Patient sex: F
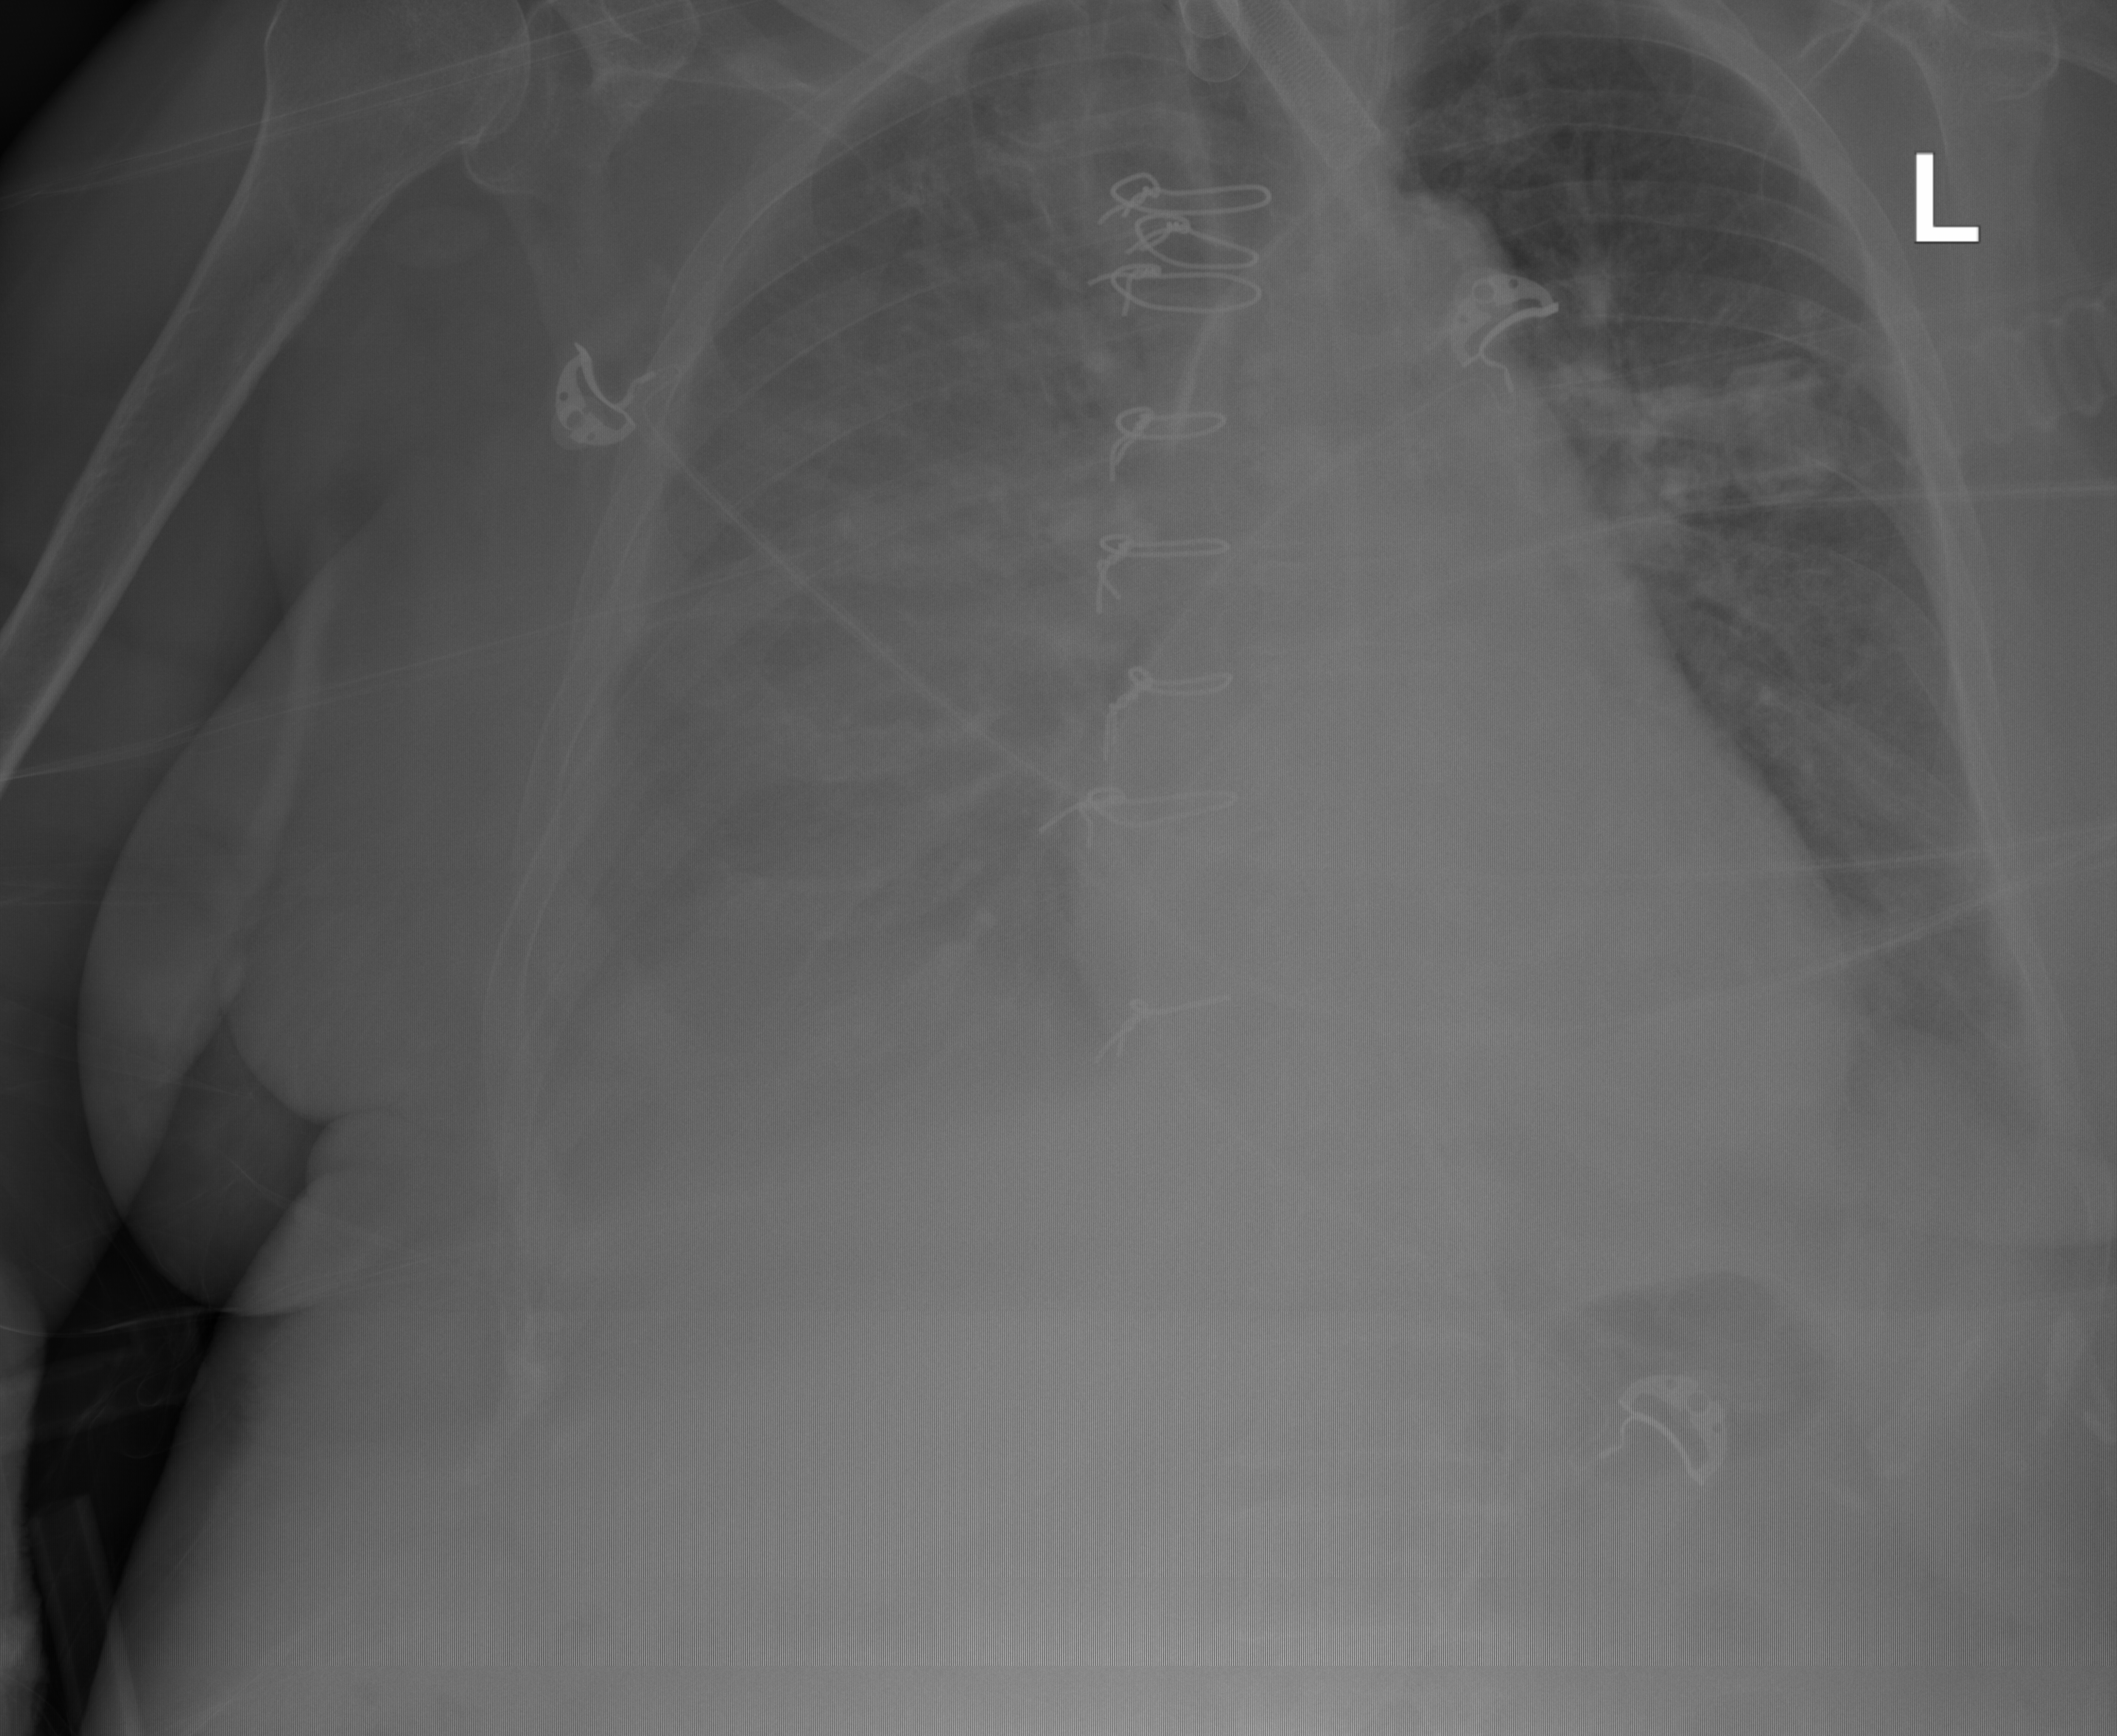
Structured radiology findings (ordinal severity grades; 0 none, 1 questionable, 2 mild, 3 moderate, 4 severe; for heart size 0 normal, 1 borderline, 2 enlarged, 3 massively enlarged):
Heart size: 0
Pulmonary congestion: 2
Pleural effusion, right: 3
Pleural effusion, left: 1
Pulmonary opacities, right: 0
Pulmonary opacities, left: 0
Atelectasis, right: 2
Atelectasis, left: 0